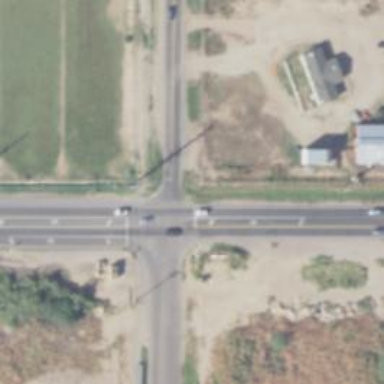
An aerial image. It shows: Road with stop sign.